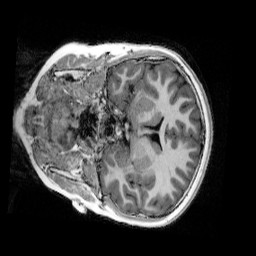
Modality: UNIT1_denoised
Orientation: coronal
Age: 9
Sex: female
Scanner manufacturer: siemens
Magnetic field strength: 3 T
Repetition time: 4 s
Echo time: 0.00303 s